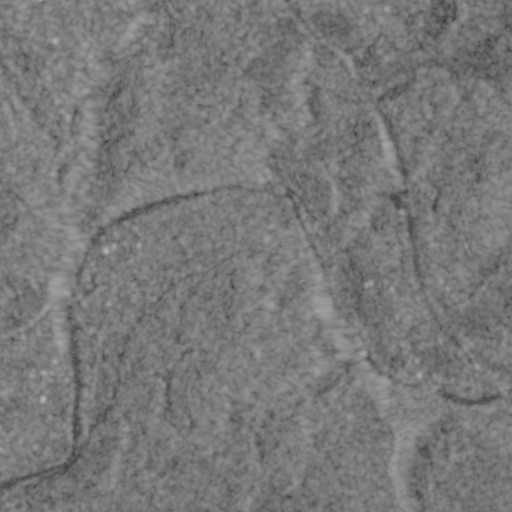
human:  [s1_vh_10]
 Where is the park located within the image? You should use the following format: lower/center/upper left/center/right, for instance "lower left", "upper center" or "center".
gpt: The park is located in the upper left of the image.
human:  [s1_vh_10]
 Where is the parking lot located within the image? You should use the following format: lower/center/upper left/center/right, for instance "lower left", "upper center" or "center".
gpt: The parking lot is located in the lower right of the image.
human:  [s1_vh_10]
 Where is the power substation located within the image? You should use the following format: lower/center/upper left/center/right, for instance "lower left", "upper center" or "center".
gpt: The power substation is located in the center right of the image.
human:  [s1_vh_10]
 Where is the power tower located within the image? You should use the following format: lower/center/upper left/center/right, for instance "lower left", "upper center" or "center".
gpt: There is no power tower in the image.

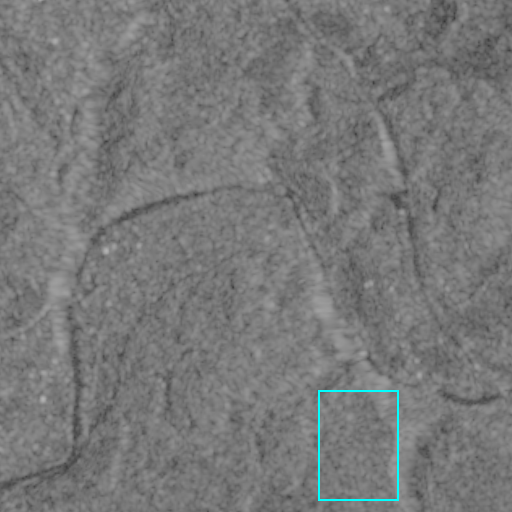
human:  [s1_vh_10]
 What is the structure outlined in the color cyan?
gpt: The structure outlined in cyan is a crop field.
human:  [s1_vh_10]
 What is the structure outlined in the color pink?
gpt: There is no pink outline.